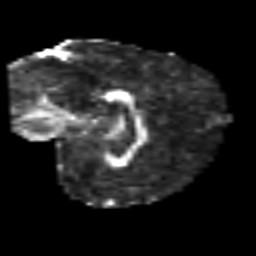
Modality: FA
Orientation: sagittal
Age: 44
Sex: female
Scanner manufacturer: siemens
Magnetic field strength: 3 T
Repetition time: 6.1 s
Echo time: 0.101 s